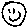
Label: smiley face